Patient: sex F, age 83
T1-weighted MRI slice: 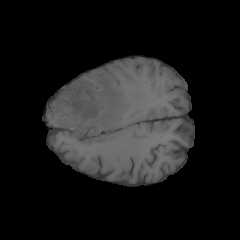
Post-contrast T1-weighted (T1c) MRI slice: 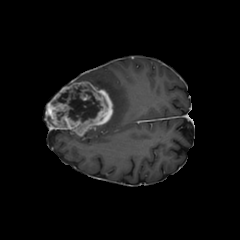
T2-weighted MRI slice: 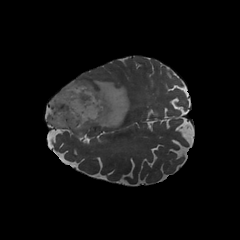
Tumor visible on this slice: yes
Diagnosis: Glioblastoma, IDH-wildtype
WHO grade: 4